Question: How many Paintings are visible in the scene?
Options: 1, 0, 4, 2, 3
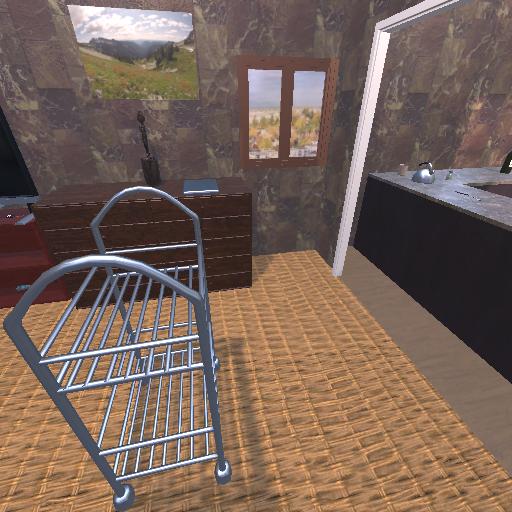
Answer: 1